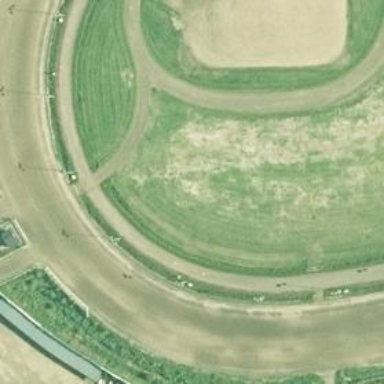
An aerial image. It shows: Equestrian track for leisure land sports.